【题型】证明题　【知识点】立体几何　【难度】hard
如图所示，平面 $ACEF \perp$ 平面 $ABCD$，且四边形 $ACEF$ 为矩形，在四边形 $ABCD$ 中，$\angle ADC=120^\circ$，$AB=2AD=2CD=2BC=6$.

(1)证明：平面 $BCE \perp$ 平面 $ACEF$；

(2)若 $\overrightarrow{FG}=2\overrightarrow{GE}$，直线 $BF$ 与平面 $ACEF$ 所成角的正弦值为 $\frac{\sqrt{3}}{4}$，求二面角 $F-BD-G$ 的余弦值.
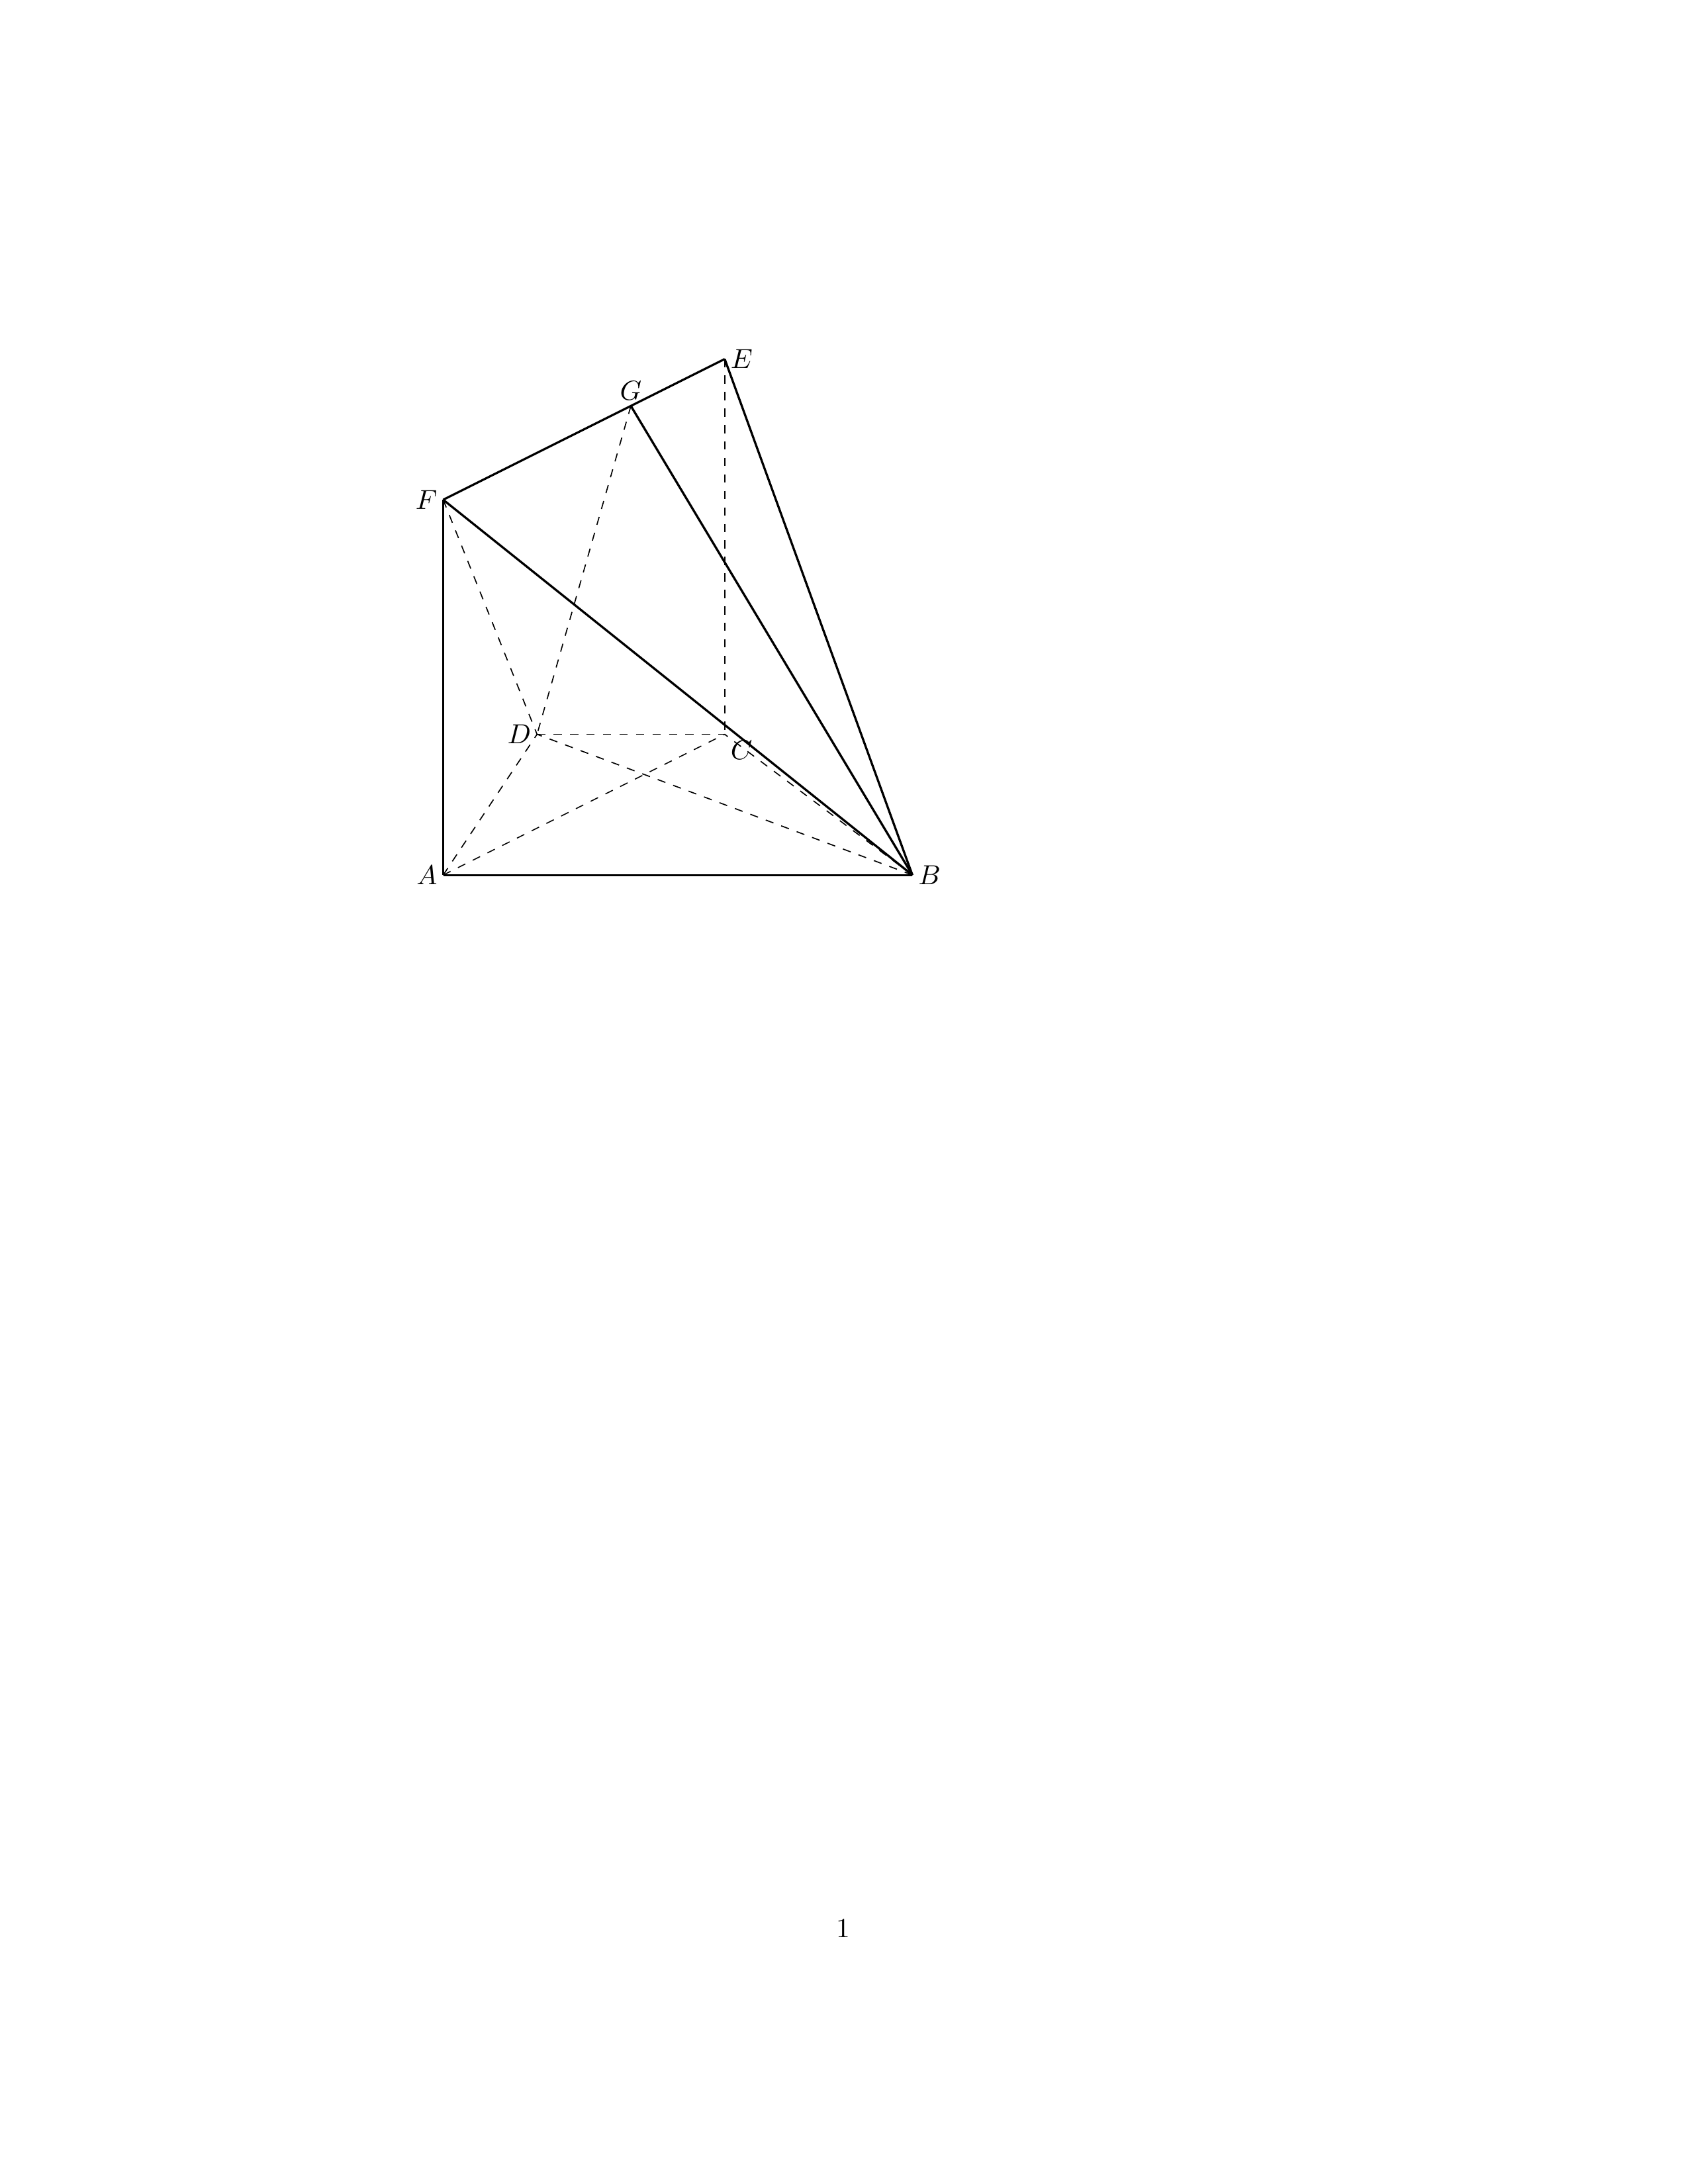
【解答】
【答案】(1)证明见解析；

(2) $\frac{2\sqrt{7}}{7}$

【知识点】证明线面垂直、证明面面垂直、线面角的向量求法、面面角的向量求法

【分析】(1) 先根据已知边的关系和角度，用勾股定理逆定理证 $AC \perp BC$，再结合面面垂直性质定理，因
平面 $ACEF$ 与平面 $ABCD$ 垂直且交线为 $AC$，得 $BC \perp$ 平面 $ACEF$，最后由面面垂直判定定理得证.

(2) 先确定直线 $FB$ 与平面 $ACEF$ 所成角为 $\angle CFB$，设 $EC=a$，用勾股定理表示相关线段长度，根据正弦
值列方程求出 $a$.接着建立空间直角坐标系，根据向量关系求出 $G$ 坐标，进而得到相关向量坐标.最后借助向
量夹角余弦公式计算即可.

【详解】(1) 证明：$\because AB=2AD=2CD=2BC=6$ ，$\angle ADC=120^\circ$ ，

$\therefore AD=DC=BC=3$ ，$AC=3\sqrt{3}$ ，

$\therefore AC^2 + BC^2 = AB^2$ ，$\therefore AC \perp BC$ ，

$\because$ 平面 $ACEF \perp$ 平面 $ABCD$ ，平面 $ACEF \cap$ 平面 $ABCD = AC$ ，

又 $\because BC \subset$ 平面 $ABCD$ ，$\therefore BC \perp$ 平面 $ACEF$ ，

又 $\because BC \subset$ 平面 $BCE$ ，$\therefore$ 平面 $BCE \perp$ 平面 $ACEF$ .

(2) 由 (1) 可知 $BC \perp$ 平面 $ACEF$ ，

则 $\angle CFB$ 为直线 $FB$ 与平面 $ACEF$ 所成的角，

令 $EC=a$ ，则 $BE = \sqrt{a^2 + 9}$ ，$FC = \sqrt{a^2 + 27}$ ，$FB = \sqrt{a^2 + 36}$ ，

在 $Rt\triangle CFB$ 中，$\sin \angle CFB = \frac{CB}{FB} = \frac{3}{\sqrt{a^2 + 36}} = \frac{\sqrt{3}}{4}$ ，

$\therefore a = 2\sqrt{3}$ ，即 $EC = AF = 2\sqrt{3}$ ，

以点 $C$ 为坐标原点，分别以 $\overrightarrow{CA}$ ，$\overrightarrow{CB}$ ，$\overrightarrow{CE}$ 为 $x, y, z$ 轴的正方向建立空间直角坐标系，

则 $B(0, 3, 0)$ ，$D\left(\frac{3\sqrt{3}}{2}, -\frac{3}{2}, 0\right)$ ，$F(3\sqrt{3}, 0, 2\sqrt{3})$ ，$E(0, 0, 2\sqrt{3})$ ，

由 $\overrightarrow{FG} = 2\overrightarrow{GE}$ ，得 $G(\sqrt{3}, 0, 2\sqrt{3})$ ，$\therefore \overrightarrow{BD} = \left(\frac{3\sqrt{3}}{2}, -\frac{9}{2}, 0\right)$ ，$\overrightarrow{BF} = (3\sqrt{3}, -3, 2\sqrt{3})$ ，$\overrightarrow{BG} = (\sqrt{3}, -3, 2\sqrt{3})$ ，

令平面 $BDF$ 的法向量为 $\vec{n_1} = (x_1, y_1, z_1)$ ，

则 $\begin{cases} \vec{n_1} \perp \overrightarrow{BD} \\ \vec{n_1} \perp \overrightarrow{BF} \end{cases}$ 则 $\begin{cases} \vec{n_1} \cdot \overrightarrow{BD} = 0 \\ \vec{n_1} \cdot \overrightarrow{BF} = 0 \end{cases}$ 则 $\begin{cases} \frac{3\sqrt{3}}{2}x_1 - \frac{9}{2}y_1 = 0 \\ 3\sqrt{3}x_1 - 3y_1 + 2\sqrt{3}z_1 = 0 \end{cases}$ ，

令 $x_1 = \sqrt{3}$ ，则 $y_1 = 1$ ，$z_1 = -\sqrt{3}$ ，则 $\vec{n_1} = (\sqrt{3}, 1, -\sqrt{3})$ ，

令平面 $BDG$ 的法向量为 $\vec{n_2} = (x_2, y_2, z_2)$ ，

则 $\begin{cases} \vec{n_2} \perp \overrightarrow{BD} \\ \vec{n_2} \perp \overrightarrow{BG} \end{cases}$ 则 $\begin{cases} \vec{n_2} \cdot \overrightarrow{BD} = 0 \\ \vec{n_2} \cdot \overrightarrow{BG} = 0 \end{cases}$ 则 $\begin{cases} \frac{3\sqrt{3}}{2}x_2 - \frac{9}{2}y_2 = 0 \\ \sqrt{3}x_2 - 3y_2 + 2\sqrt{3}z_2 = 0 \end{cases}$ ，

令 $x_2 = \sqrt{3}$ ，则 $y_2 = 1$ ，$z_2 = 0$ ，则 $\vec{n_2} = (\sqrt{3}, 1, 0)$ ，

由已知可知二面角 $F-BD-G$ 为锐二面角，令其大小为 $\theta$ ，

则 $\cos \theta = |\cos\langle \vec{n_1}, \vec{n_2} \rangle| = \frac{|\vec{n_1} \cdot \vec{n_2}|}{|\vec{n_1}| \cdot |\vec{n_2}|} = \frac{4}{2\sqrt{7}} = \frac{2\sqrt{7}}{7}$ ，

故二面角 $F-BD-G$ 的余弦值为 $\frac{2\sqrt{7}}{7}$ .
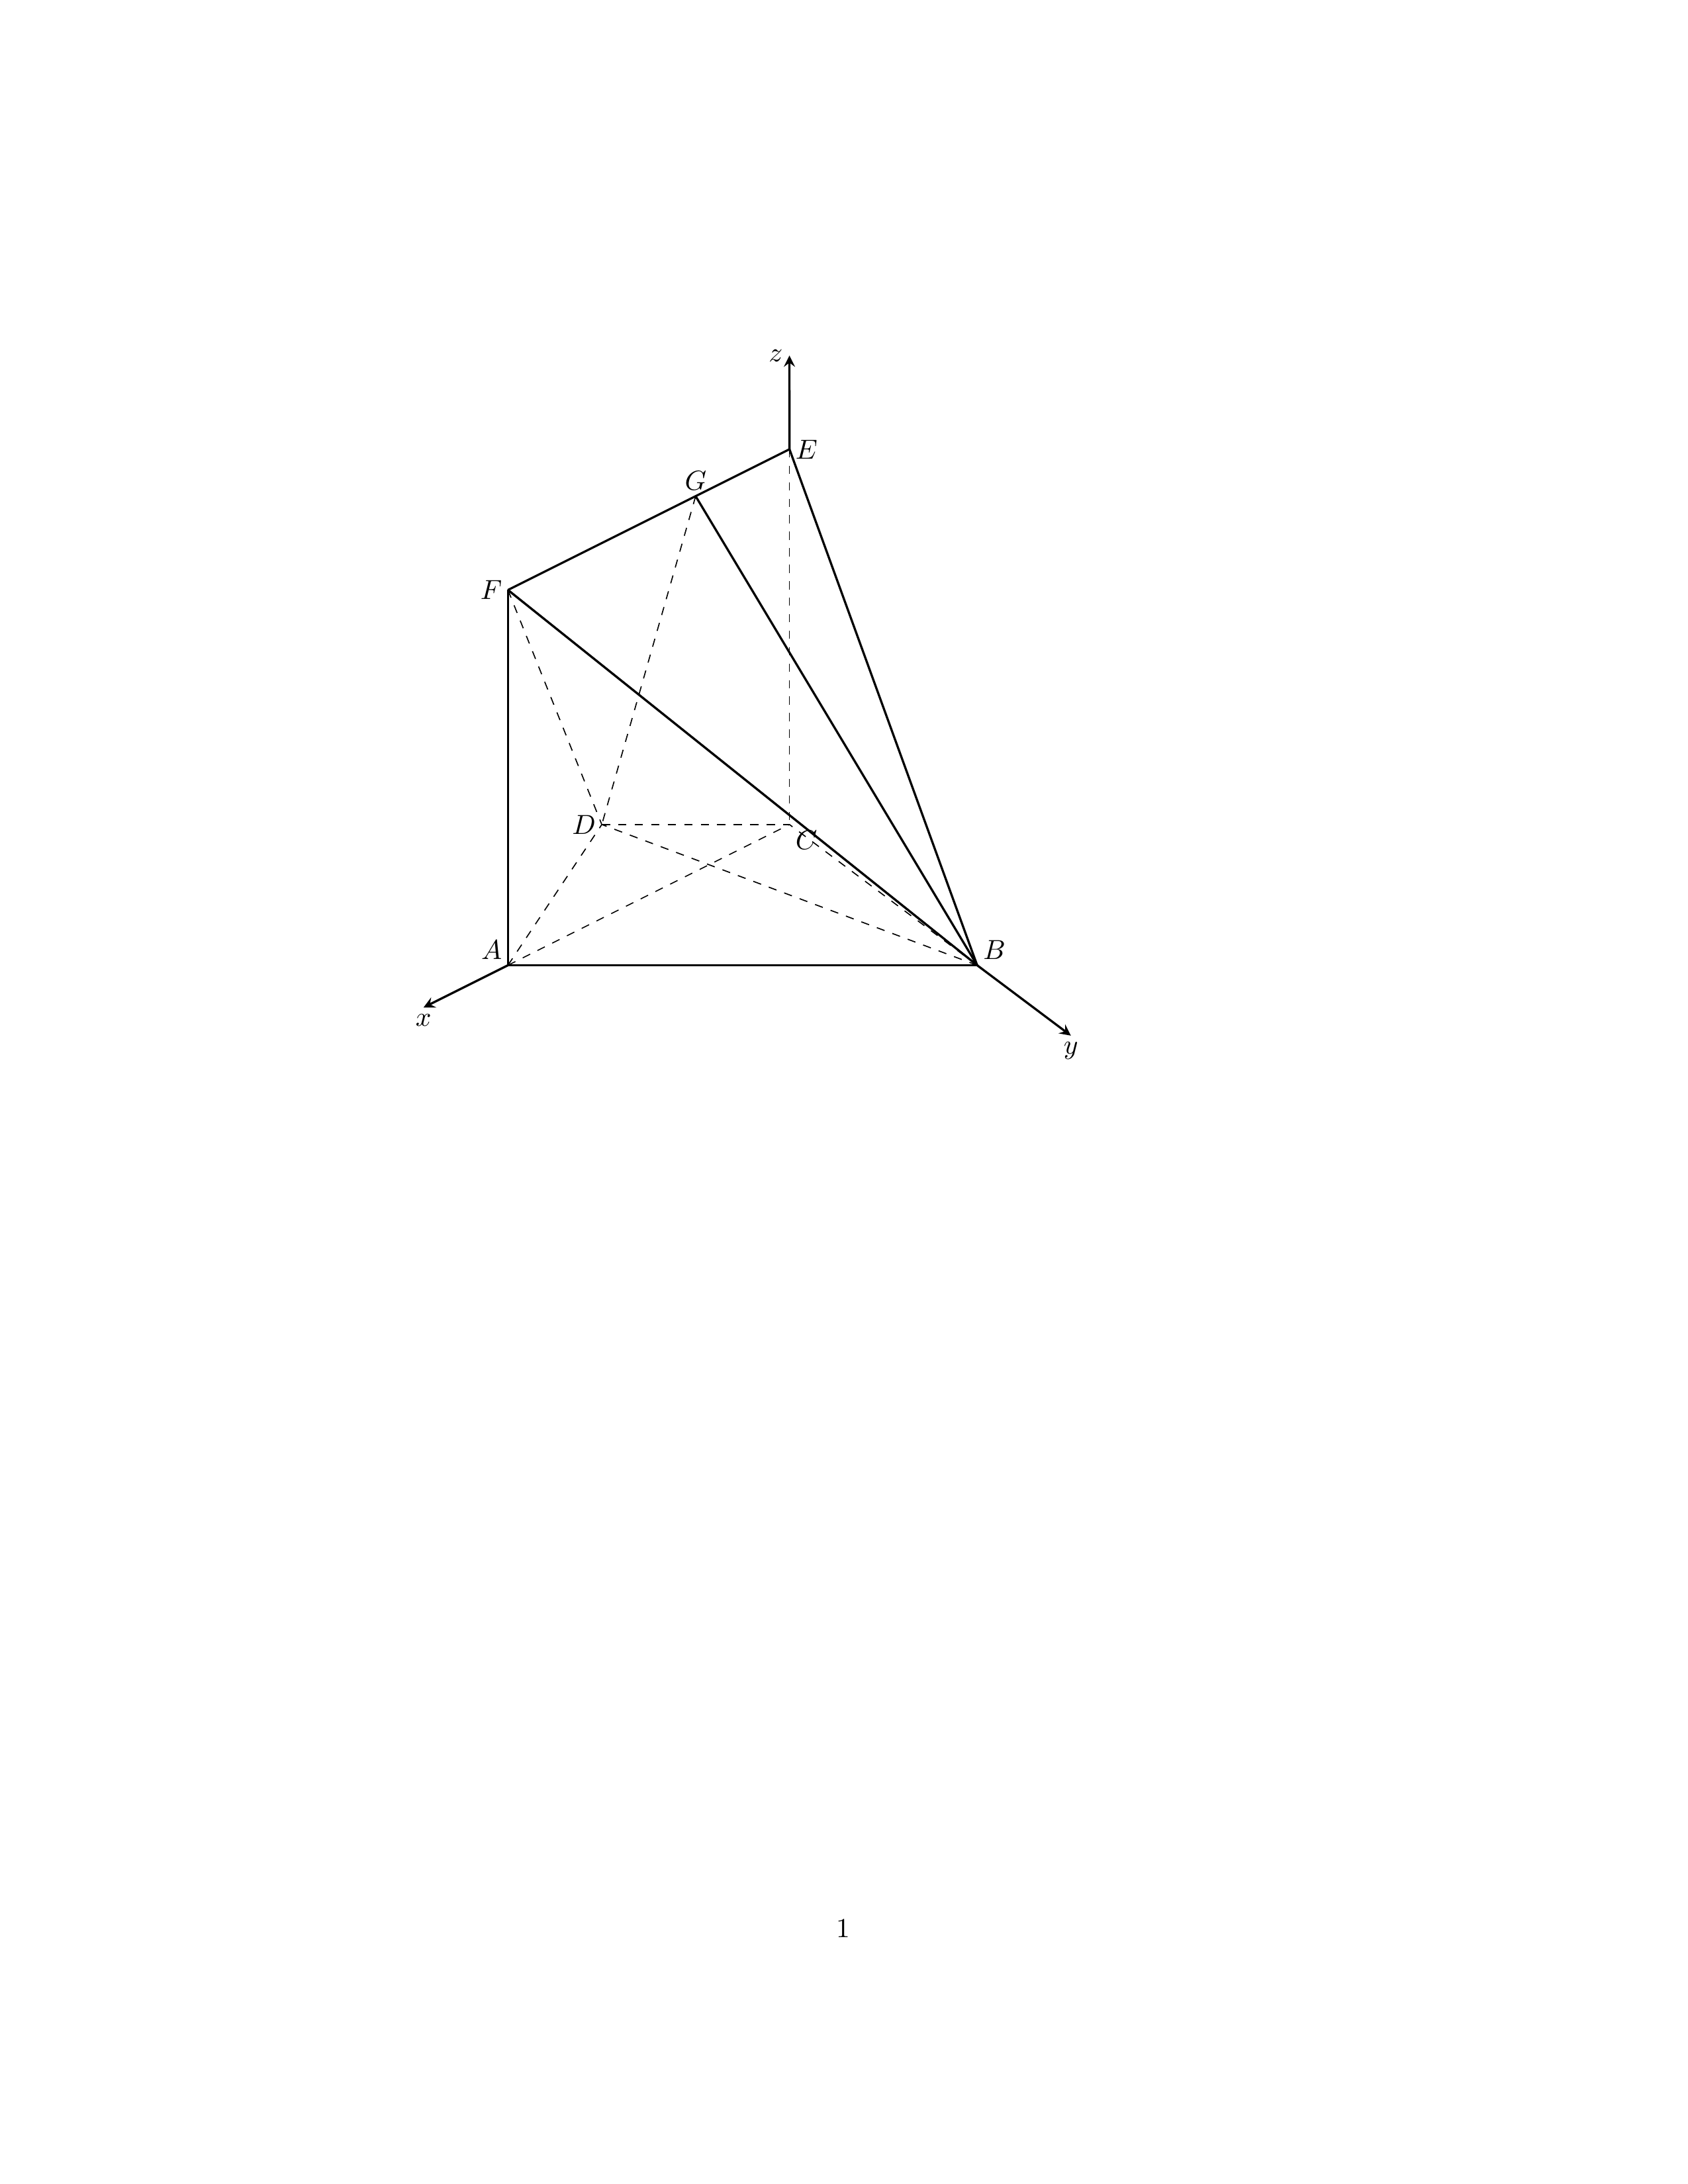